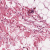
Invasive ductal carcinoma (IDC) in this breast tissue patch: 0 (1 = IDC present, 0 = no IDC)